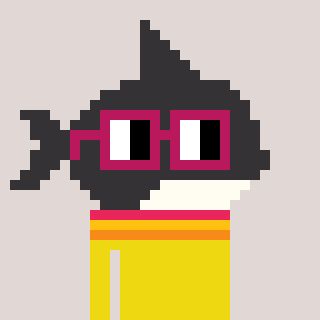
a pixel art character with square dark red glasses, a orca-shaped head and a yellow-colored body on a warm background